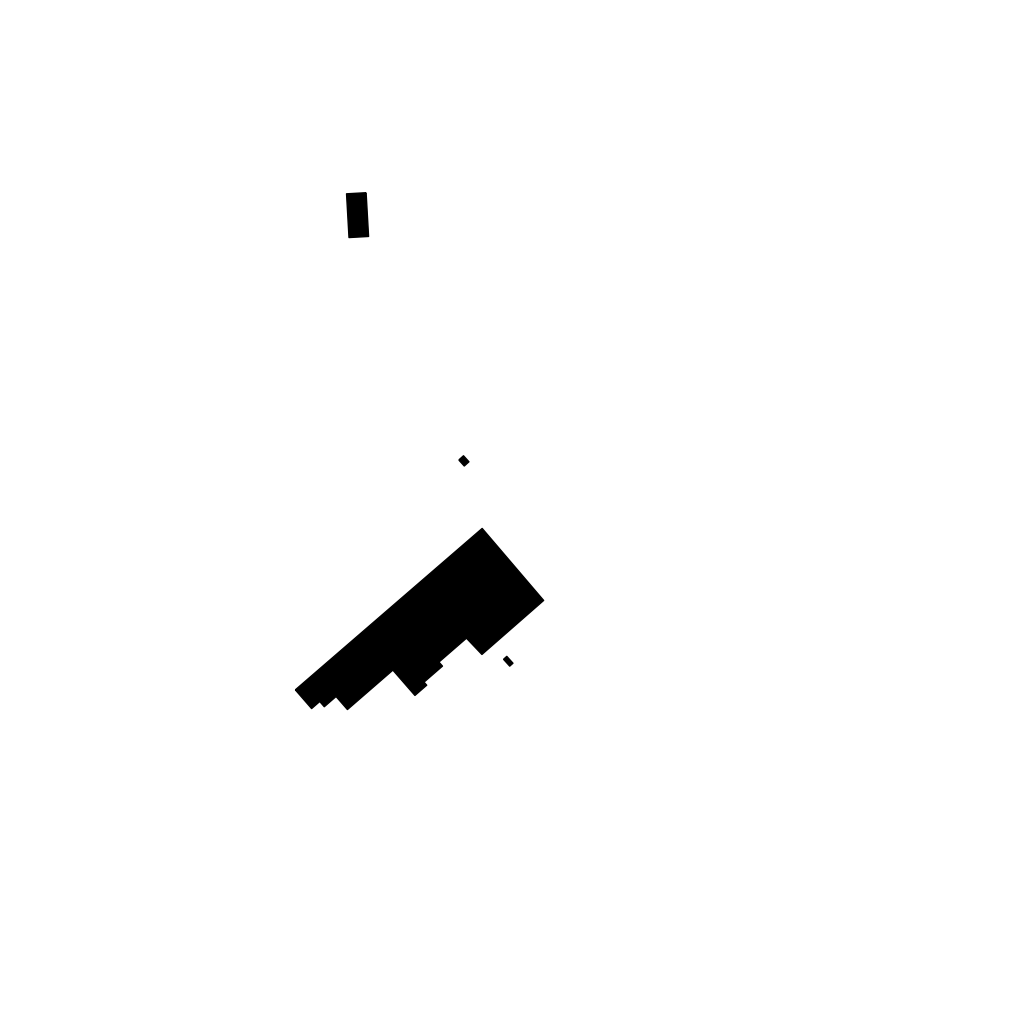
Tags: overhead vector_map, industrial, recreation, individual_rise, low_rise, density_1, Building, 1.0 km²